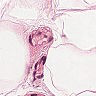
Metastatic tissue present: no